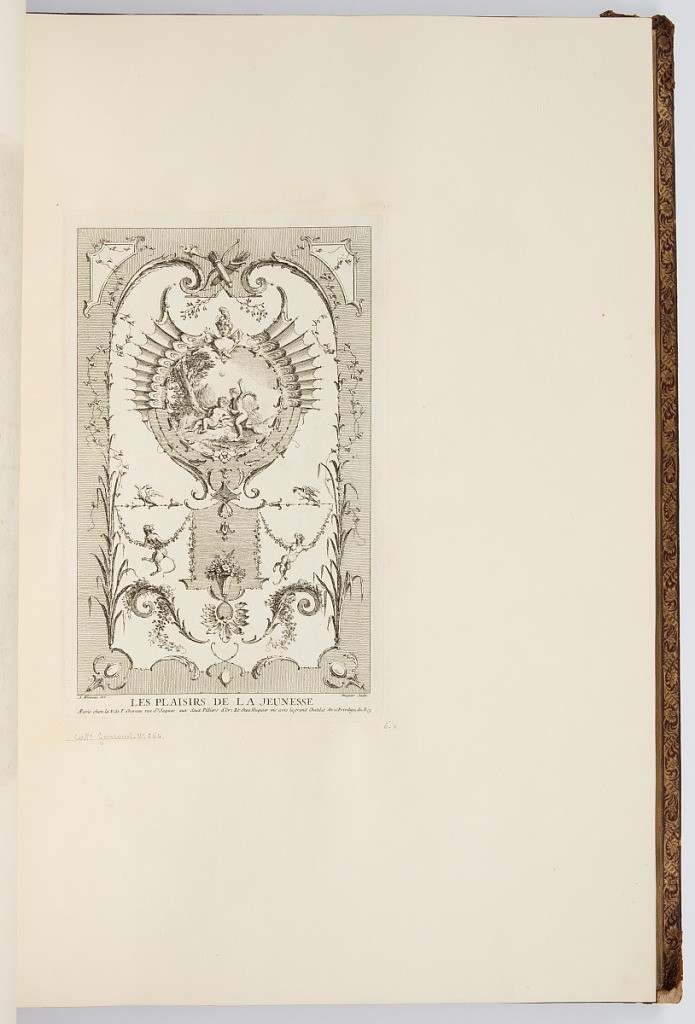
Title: Les Plaisirs de la Jeunesse
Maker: Antoine Watteau, French, 1684–1721
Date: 1723-1735
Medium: Etching on laid paper
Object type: Bound print
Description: Page of arabesque design with a central cartouche with a scene of two young children lounging in a landscape. Among the tendrils of reeds and vines are doves and monkeys (singeries). The plate is signed.